Field crop: maize
Growth stage: 1
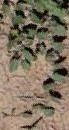
Species: convolvulus